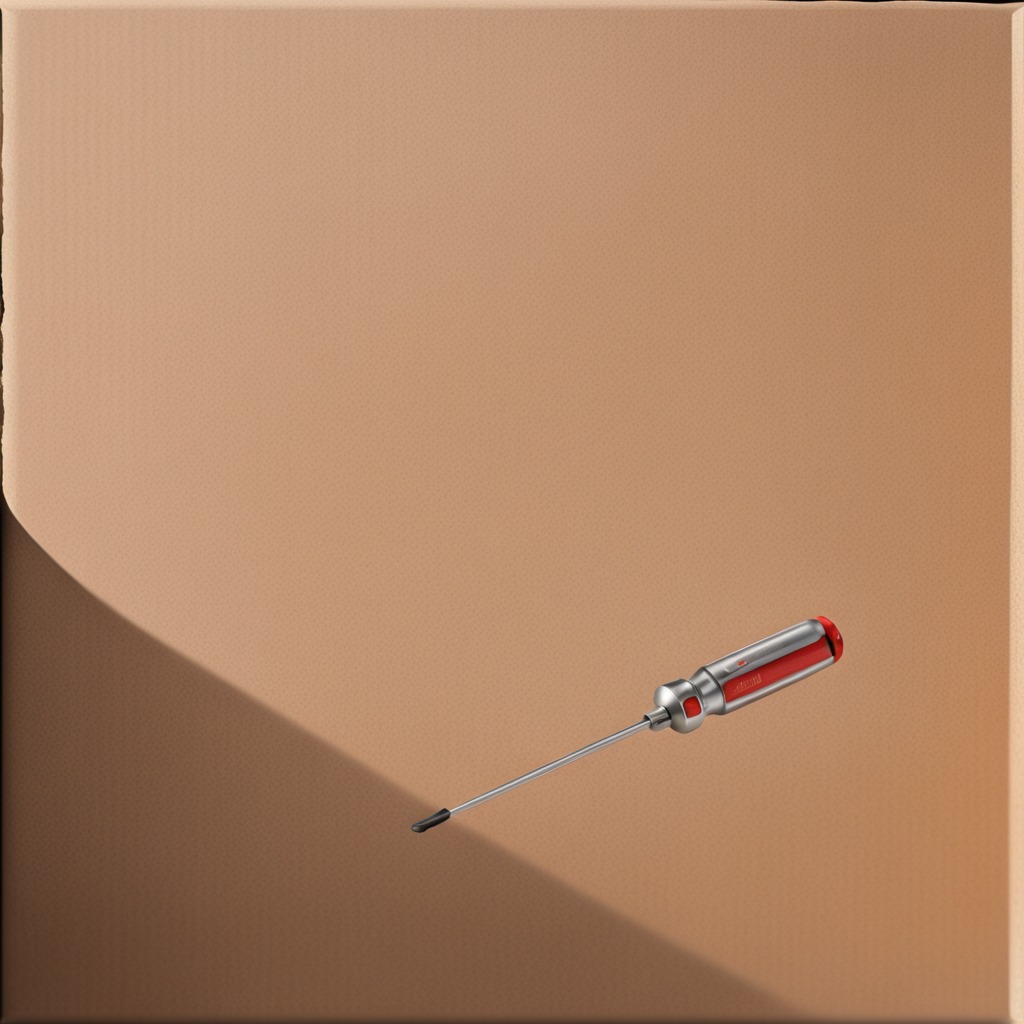
A screwdriver lying on a clean dry cardboard box surface in an outdoor workshop during daytime bright natural light soft shadows slightly creased but